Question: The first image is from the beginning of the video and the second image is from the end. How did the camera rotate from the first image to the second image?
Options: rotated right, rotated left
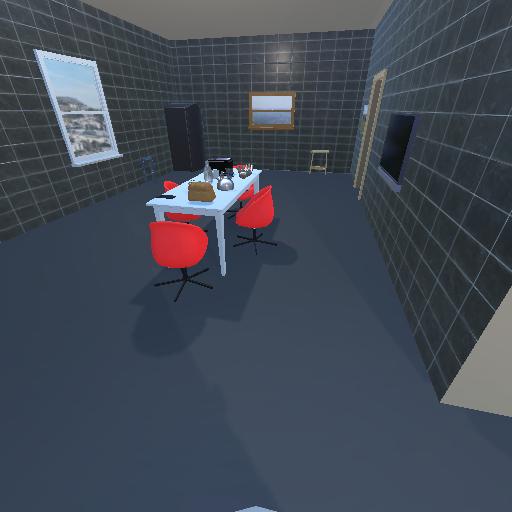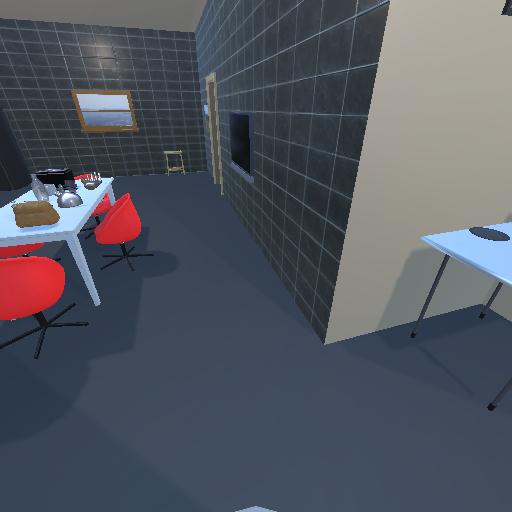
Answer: rotated right